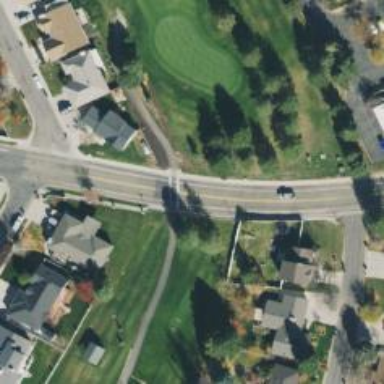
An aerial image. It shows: Path for golf carts.